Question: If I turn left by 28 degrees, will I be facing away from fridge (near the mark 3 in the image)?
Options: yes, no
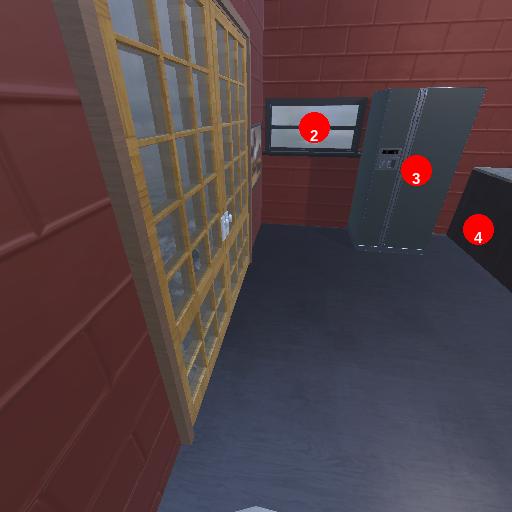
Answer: yes